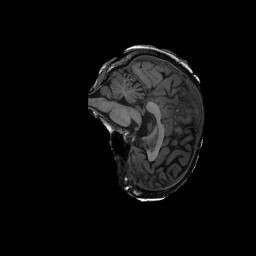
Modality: T1w
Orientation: sagittal
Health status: ill
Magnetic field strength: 3 T